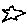
Label: star